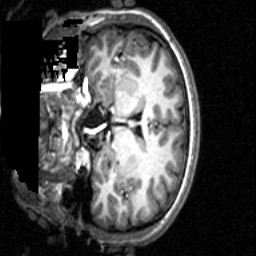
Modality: T1w
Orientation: coronal
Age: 20
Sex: female
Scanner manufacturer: siemens
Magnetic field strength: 2.894 T
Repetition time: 2.3 s
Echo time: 0.0021 s